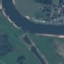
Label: River